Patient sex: M
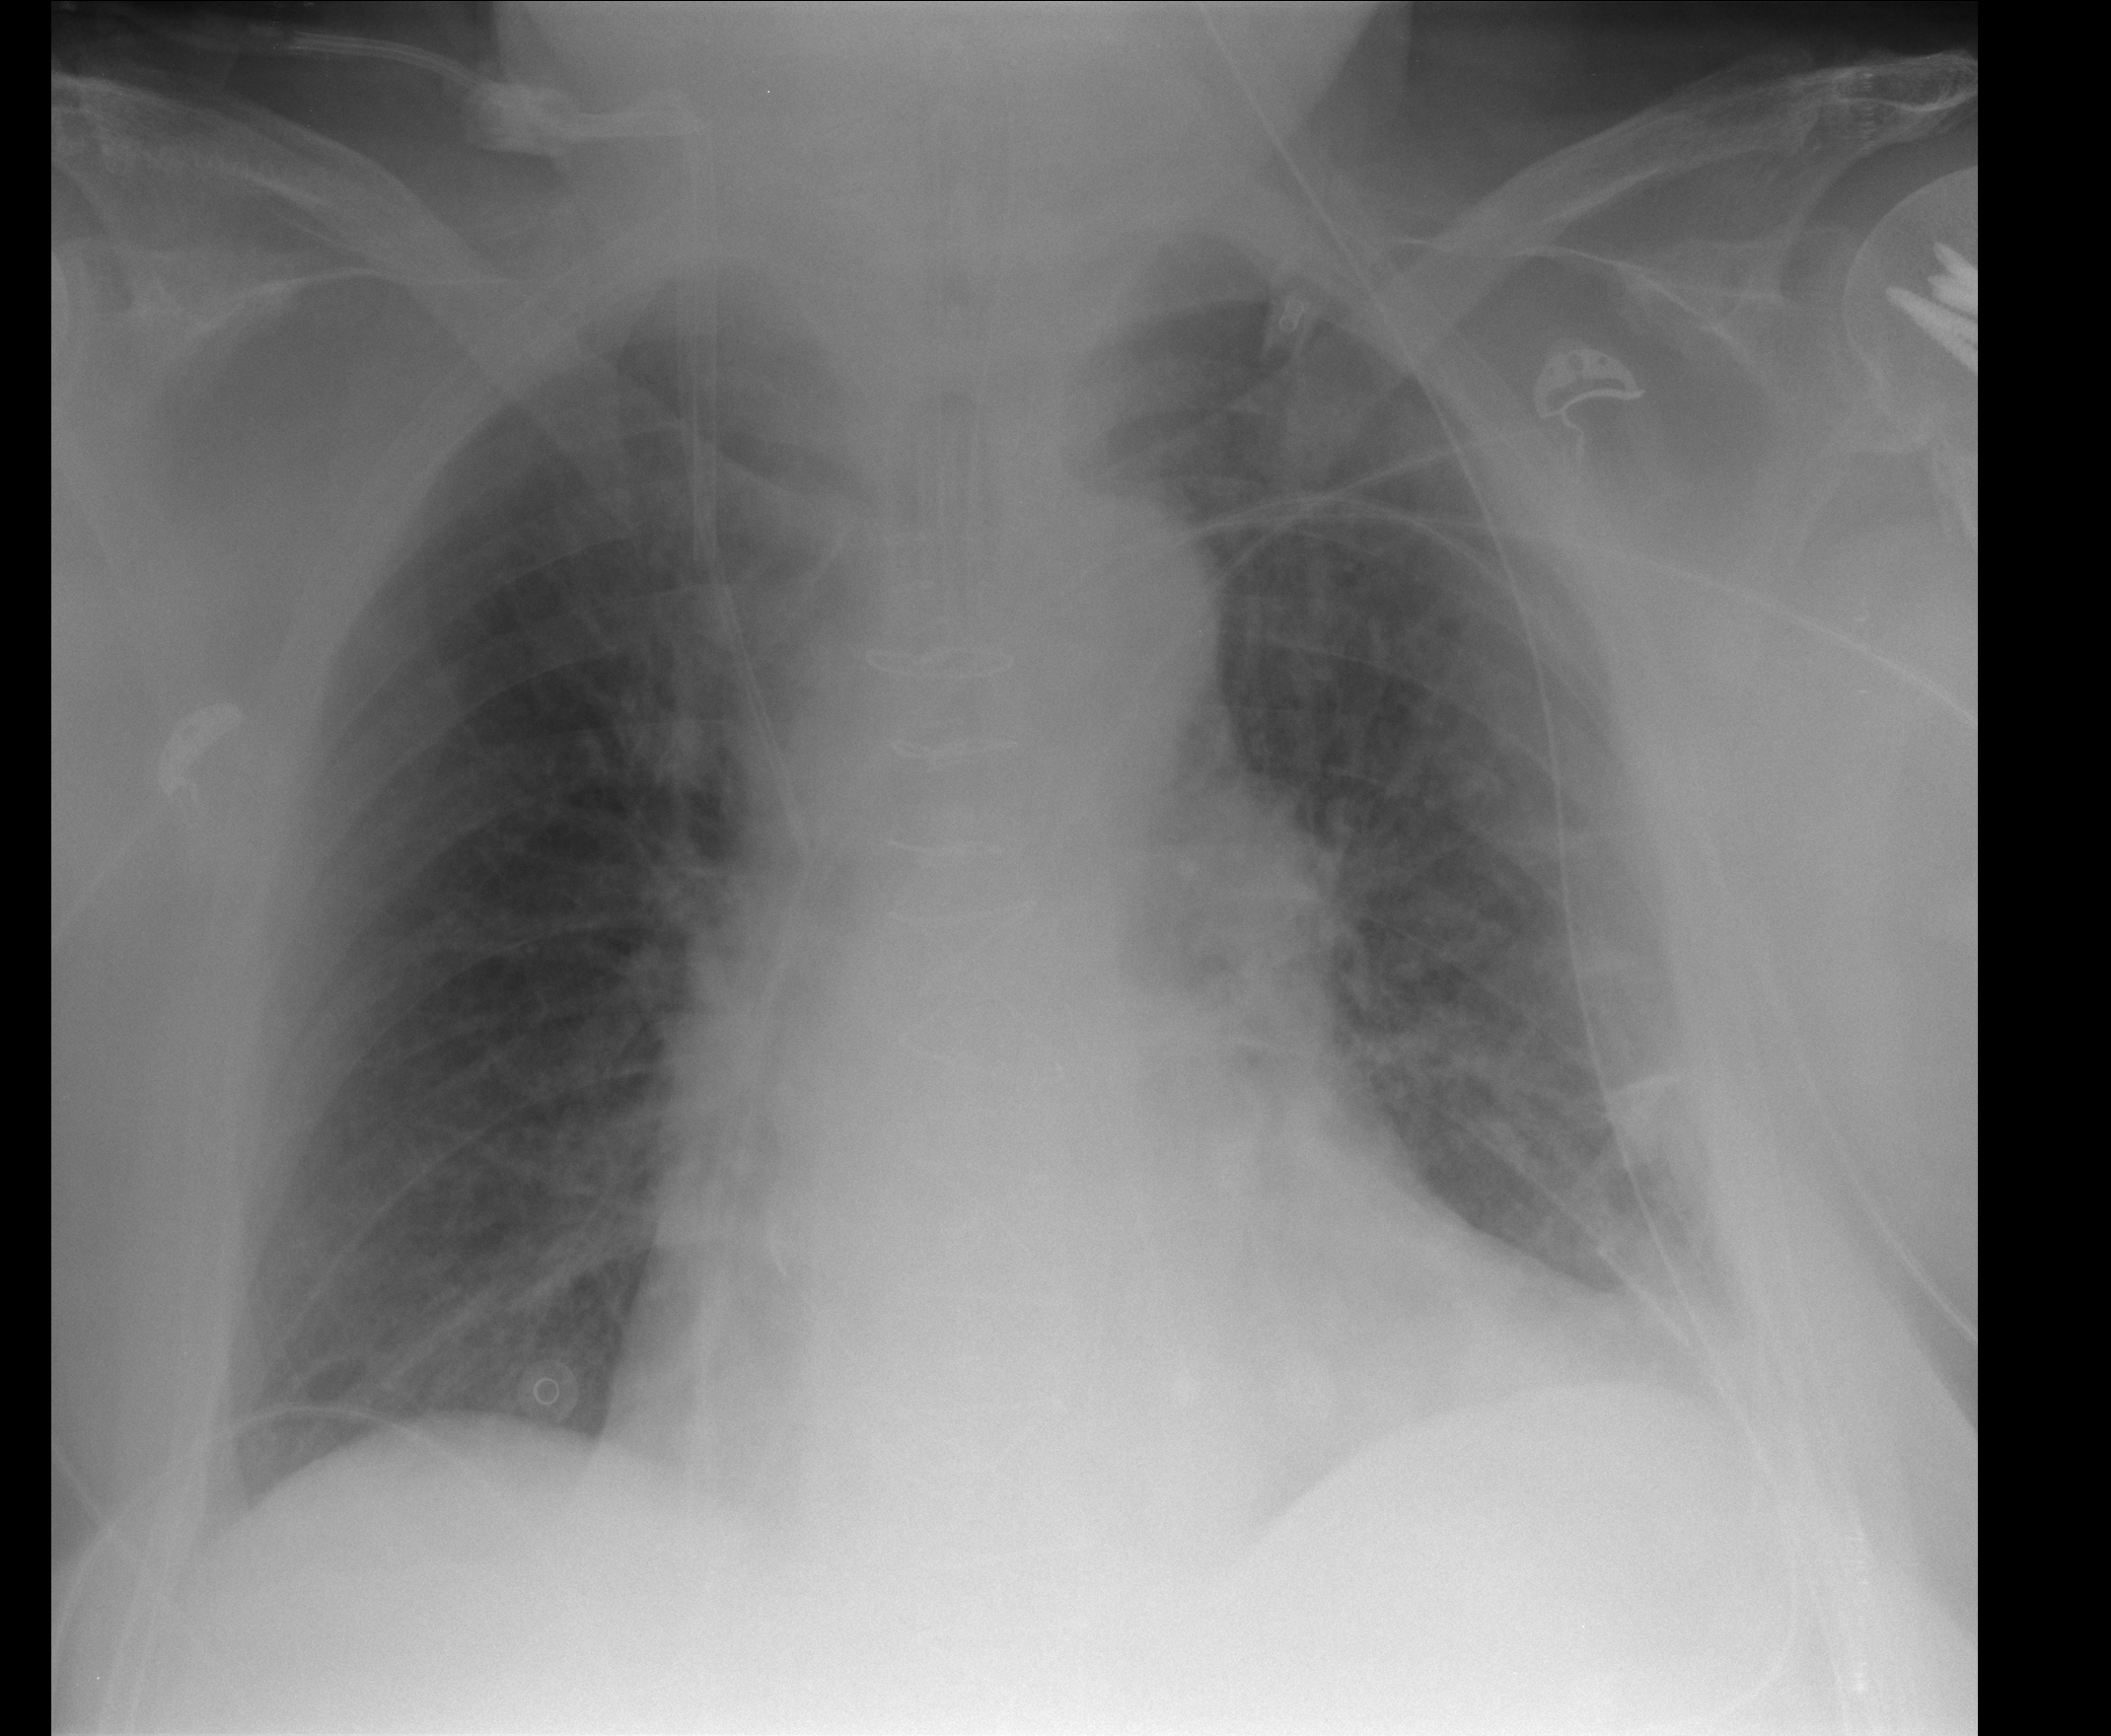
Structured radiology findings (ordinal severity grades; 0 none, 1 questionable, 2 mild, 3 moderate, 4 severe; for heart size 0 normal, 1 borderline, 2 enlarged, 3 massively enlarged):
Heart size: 2
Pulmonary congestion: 2
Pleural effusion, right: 0
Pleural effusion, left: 0
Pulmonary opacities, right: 0
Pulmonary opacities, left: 0
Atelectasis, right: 2
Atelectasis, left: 2